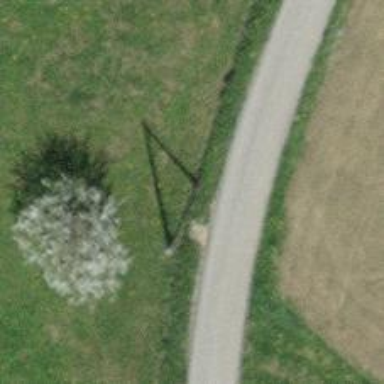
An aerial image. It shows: Power pole.